Question: I want to display custom module configuration when click on system->configuration first.
I have set highest sort order for section but still not display.
My system.xml code look like
'''
<tabs>
<tourtab translate="label" module="customoptioncreater">
<label>Tour Option Configuration</label>
<sort_order>0</sort_order>
</tourtab>
</tabs>
<sections>
<toursection translate="label" module="customoptioncreater">
<label>Tour Option Configuration</label>
<tab>tourtab</tab>
<frontend_type>text</frontend_type>
<sort_order>99999</sort_order>
<show_in_default>1</show_in_default>
<show_in_website>1</show_in_website>
<show_in_store>1</show_in_store>
'''

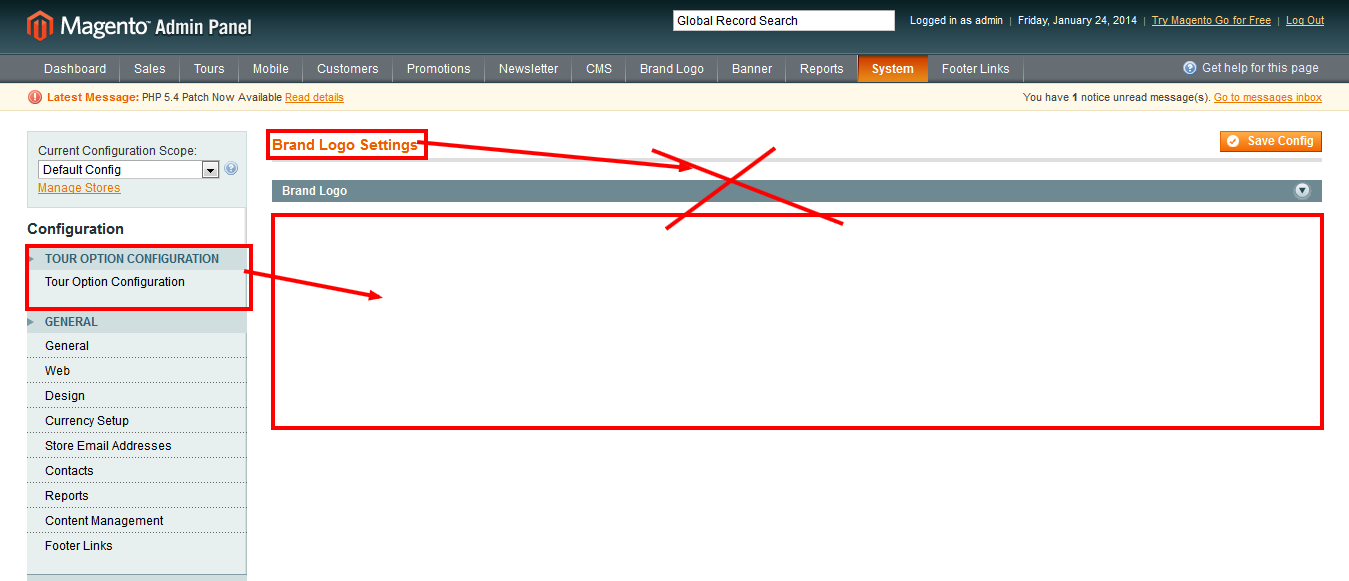
Answer: In your code you have changed the sort order for . This will display your tab at the first position.
In order to display what you want, change the sort order of your tabs' '<section>'.
'''
<tabs>
<tourtab translate="label" module="customoptioncreater">
<label>Tour Option Configuration</label>
<sort_order>0</sort_order>
</tourtab>
</tabs>
<sections>
<toursection translate="label" module="customoptioncreater">
<label>Tour Option Configuration</label>
<tab>tourtab</tab>
<frontend_type>text</frontend_type>
<sort_order>0</sort_order>
<show_in_default>1</show_in_default>
<show_in_website>1</show_in_website>
<show_in_store>1</show_in_store>
'''
Now when you click on System > Configuration, your tab will be opened first even before Mage's default tab and its sections
Note: You can either change the sort order to 0 or 1.